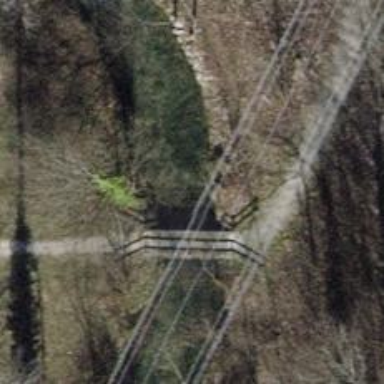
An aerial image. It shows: Bridge over unpaved path.